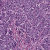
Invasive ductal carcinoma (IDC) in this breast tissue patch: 0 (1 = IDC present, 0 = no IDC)